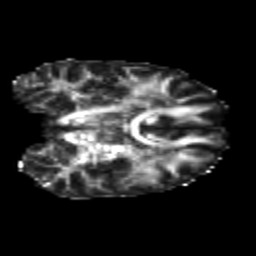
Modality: FA
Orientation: coronal
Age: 23
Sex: female
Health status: healthy
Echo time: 0.074 s